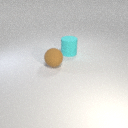
large cyan rubber cylinder behind large brown rubber sphere